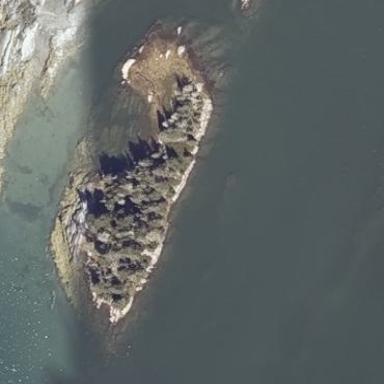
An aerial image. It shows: Islet along the natural coastline.